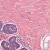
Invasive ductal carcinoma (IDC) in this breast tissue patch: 0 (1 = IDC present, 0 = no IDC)